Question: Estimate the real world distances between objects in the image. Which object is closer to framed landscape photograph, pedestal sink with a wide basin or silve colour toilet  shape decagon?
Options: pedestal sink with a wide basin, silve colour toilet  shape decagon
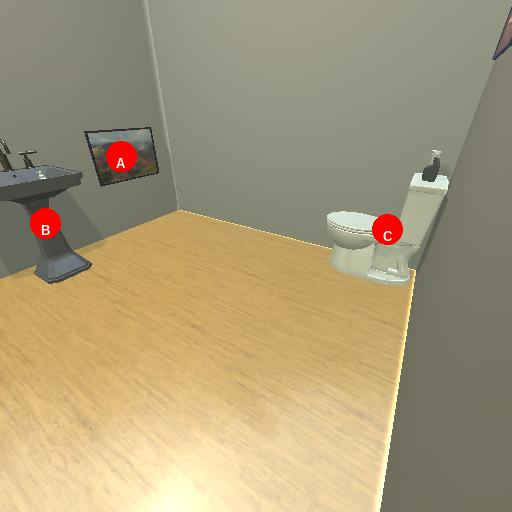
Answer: pedestal sink with a wide basin